Interaction volume radius: 5 \u00c5
Interaction volume height: 25 \u00c5
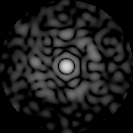
Disorder parameter: 0.856